Aerial crown-view tile of a tropical tree (Barro Colorado Island, Panama), acquired 20250818:
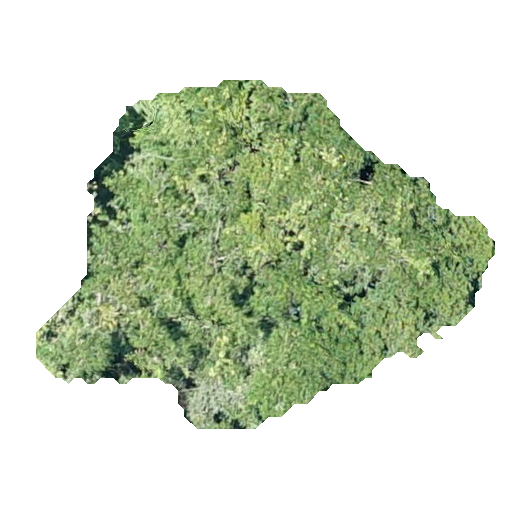
Species: Hura crepitans
GBIF accepted scientific name: Hura crepitans
Crown area: 147.266 m²